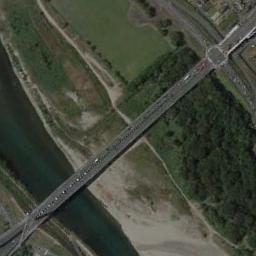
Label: bridge